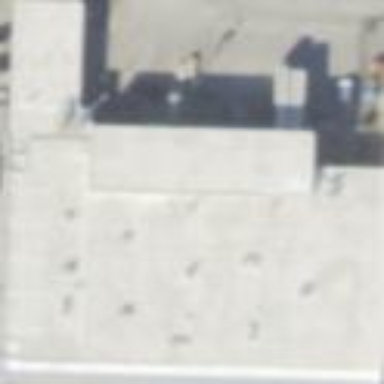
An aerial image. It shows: Beauty shop located in building.